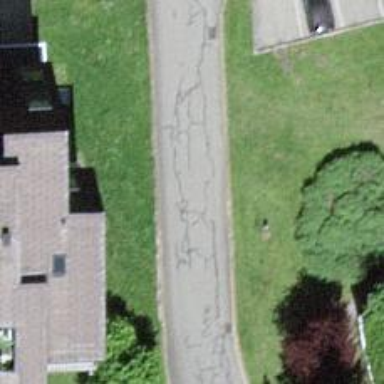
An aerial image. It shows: Smooth asphalt road in residential area.